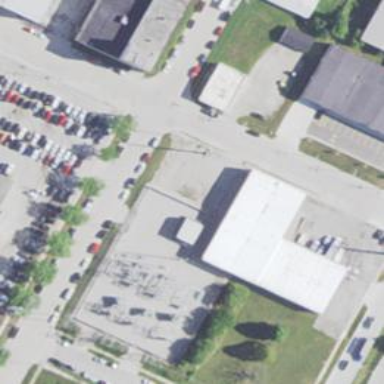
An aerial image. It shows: Power substation.